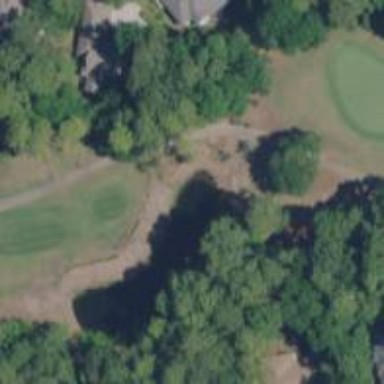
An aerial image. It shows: Path designated for golf carts.